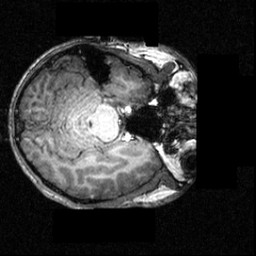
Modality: T1w
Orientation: axial
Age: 19
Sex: male
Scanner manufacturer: siemens
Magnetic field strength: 3.951 T
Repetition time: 1.5 s
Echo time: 0.00335 s